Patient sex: M
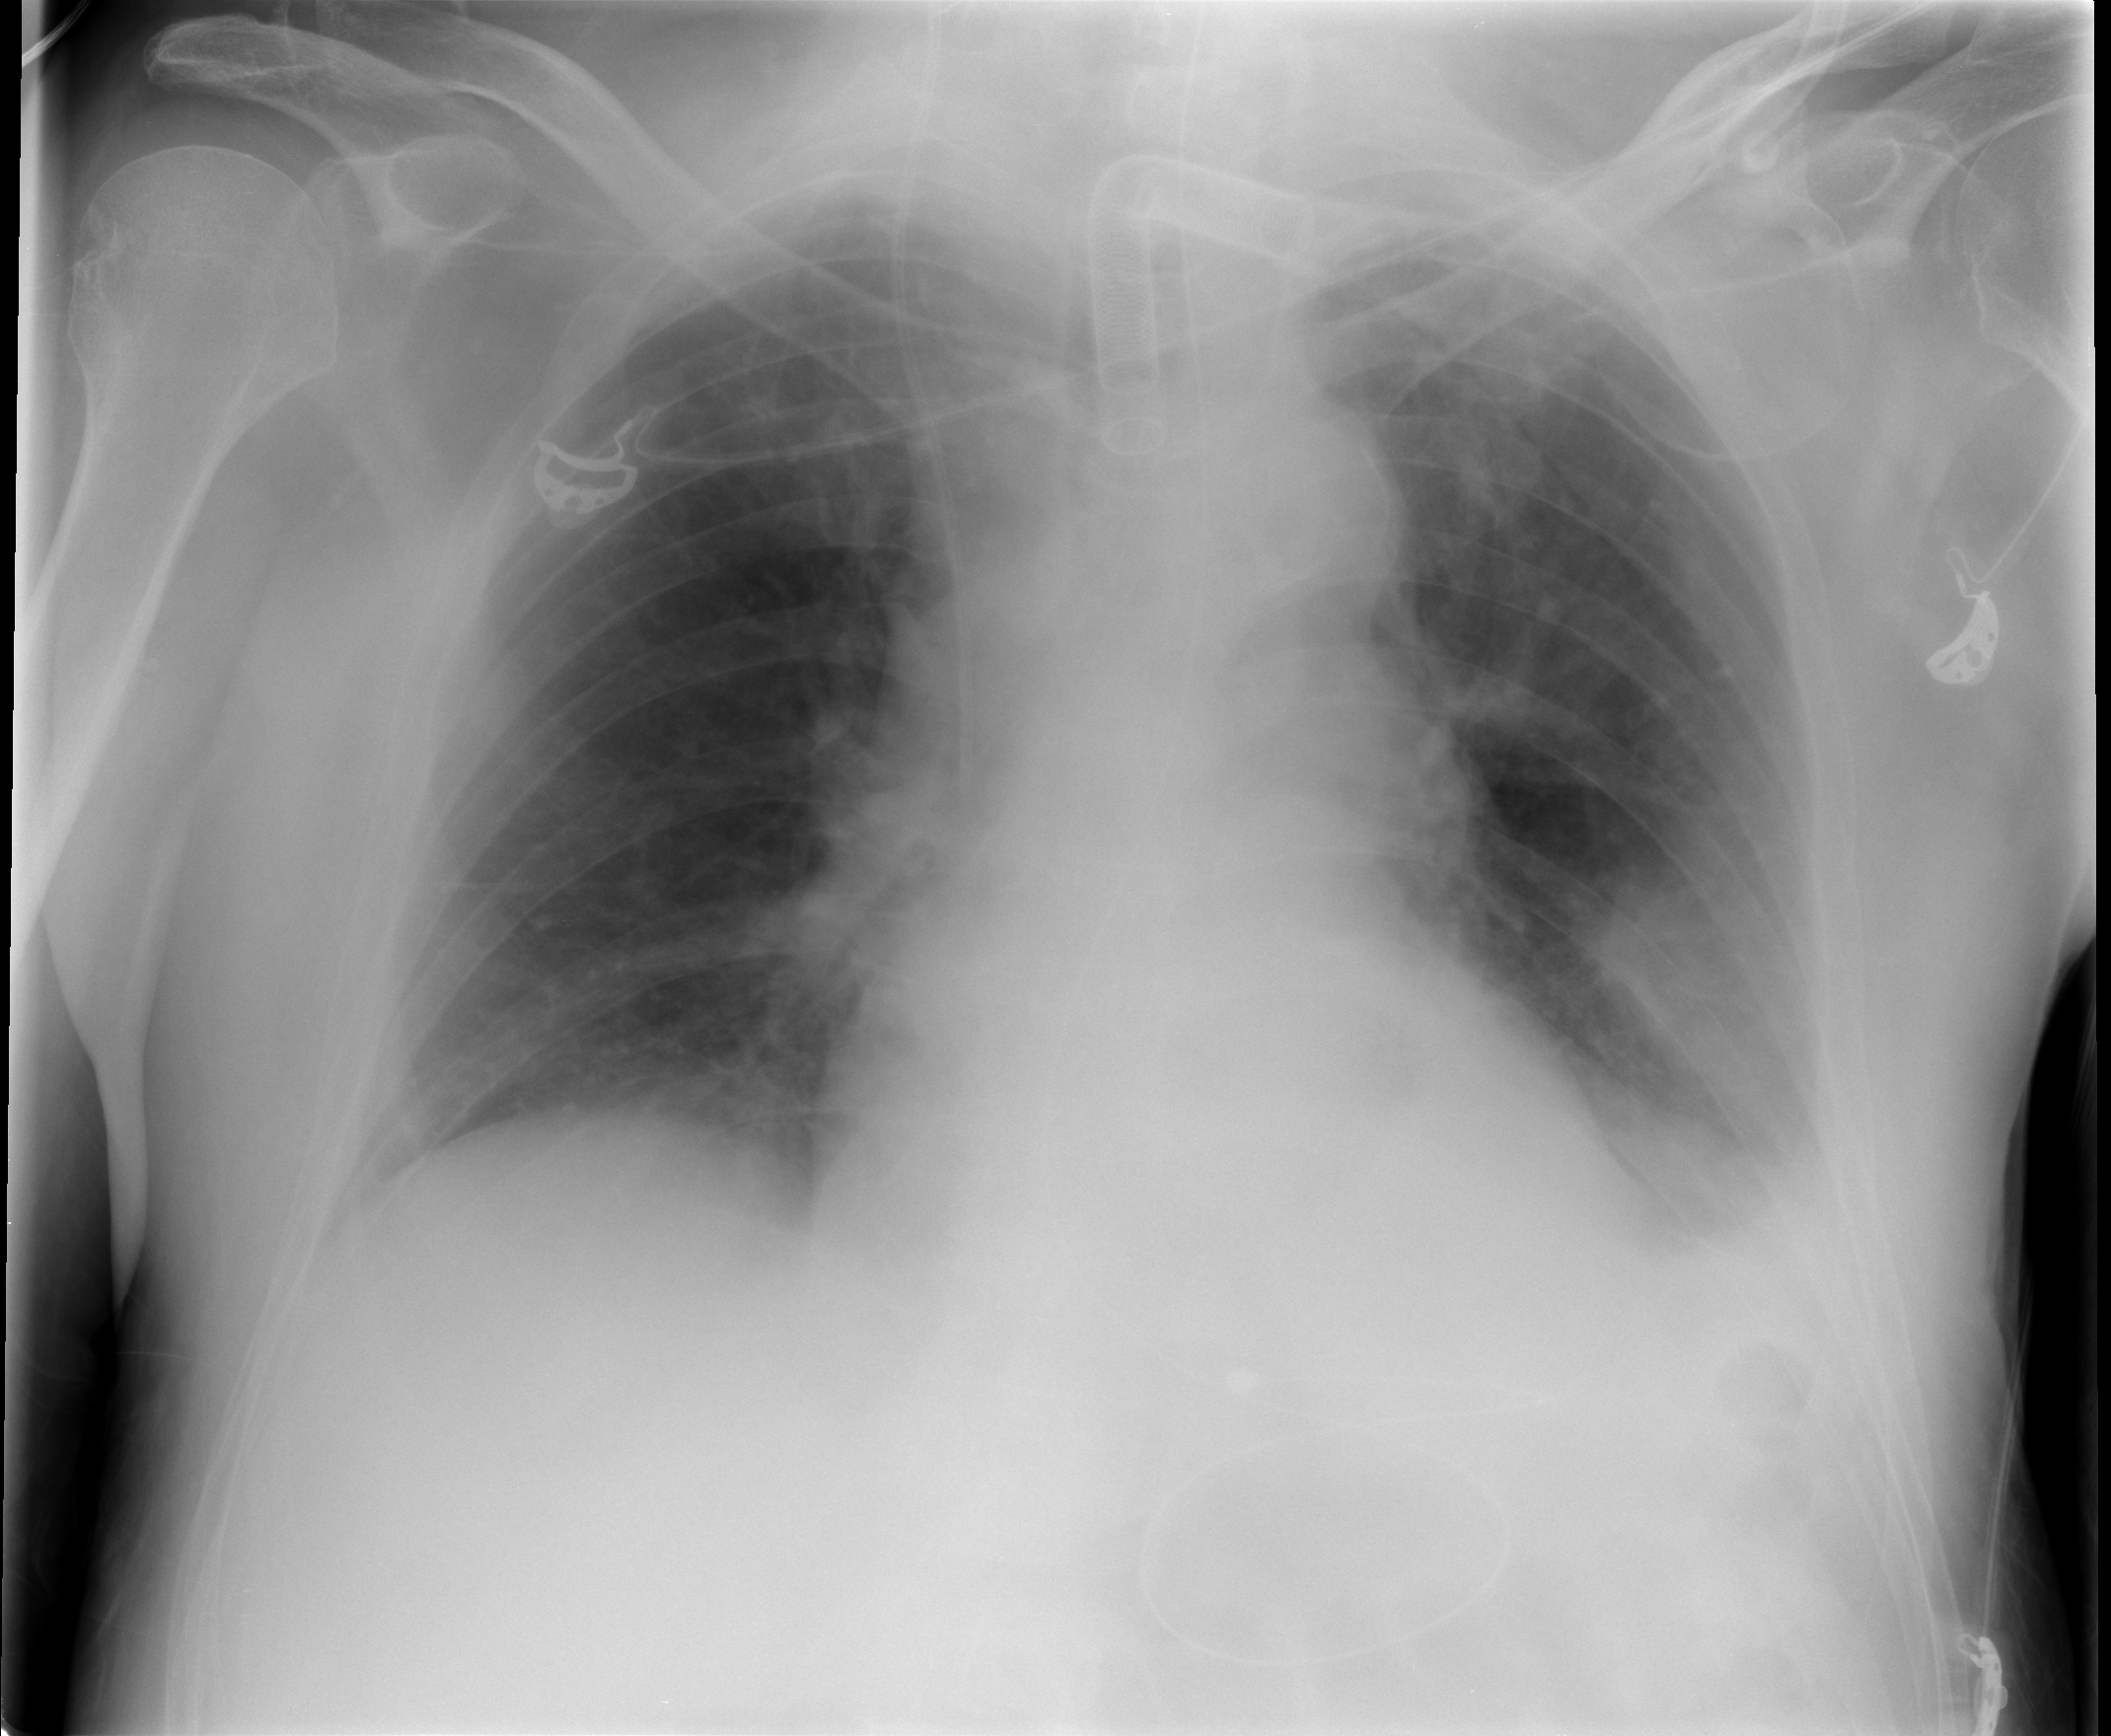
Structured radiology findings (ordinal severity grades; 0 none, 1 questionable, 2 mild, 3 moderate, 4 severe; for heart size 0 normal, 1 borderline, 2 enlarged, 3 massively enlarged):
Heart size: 0
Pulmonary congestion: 1
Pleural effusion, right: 1
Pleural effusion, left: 2
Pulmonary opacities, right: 0
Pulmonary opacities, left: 1
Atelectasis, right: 1
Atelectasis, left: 2